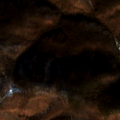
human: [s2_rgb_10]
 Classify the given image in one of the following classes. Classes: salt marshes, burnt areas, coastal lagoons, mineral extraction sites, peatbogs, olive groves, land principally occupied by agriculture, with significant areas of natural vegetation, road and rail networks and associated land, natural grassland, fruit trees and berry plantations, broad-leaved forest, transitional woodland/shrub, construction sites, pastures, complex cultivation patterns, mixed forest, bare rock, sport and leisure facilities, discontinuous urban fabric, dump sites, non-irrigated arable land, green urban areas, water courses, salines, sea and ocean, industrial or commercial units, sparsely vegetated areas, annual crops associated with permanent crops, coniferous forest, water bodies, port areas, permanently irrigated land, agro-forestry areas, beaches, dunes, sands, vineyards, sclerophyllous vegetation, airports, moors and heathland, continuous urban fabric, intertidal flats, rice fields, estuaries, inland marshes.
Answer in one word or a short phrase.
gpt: broad-leaved forest